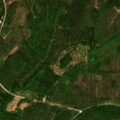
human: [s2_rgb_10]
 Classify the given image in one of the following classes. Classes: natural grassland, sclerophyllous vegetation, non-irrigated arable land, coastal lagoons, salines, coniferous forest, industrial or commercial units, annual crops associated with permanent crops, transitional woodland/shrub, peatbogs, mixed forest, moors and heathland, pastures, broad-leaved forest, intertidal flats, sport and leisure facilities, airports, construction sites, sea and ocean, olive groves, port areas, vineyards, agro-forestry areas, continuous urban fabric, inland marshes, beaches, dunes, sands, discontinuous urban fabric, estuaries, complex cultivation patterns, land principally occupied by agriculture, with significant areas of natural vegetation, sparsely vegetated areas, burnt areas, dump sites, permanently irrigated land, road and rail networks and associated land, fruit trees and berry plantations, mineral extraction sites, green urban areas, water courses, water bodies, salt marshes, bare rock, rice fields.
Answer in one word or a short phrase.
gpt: mixed forest